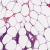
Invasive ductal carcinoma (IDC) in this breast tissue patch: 1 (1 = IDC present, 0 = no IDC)